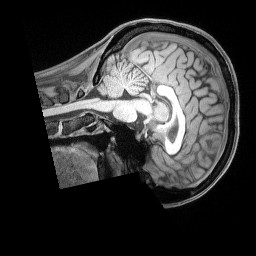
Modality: T1w
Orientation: sagittal
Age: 28
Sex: female
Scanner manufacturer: siemens
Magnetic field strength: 3 T
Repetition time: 2.17 s
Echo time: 0.00169 s